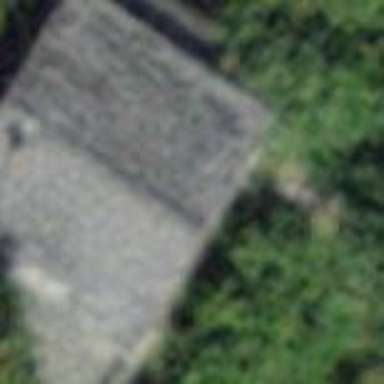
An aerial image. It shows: Detached building.